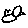
Label: bird